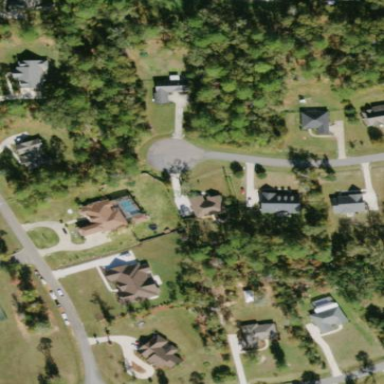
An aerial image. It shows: This residential area consists of single-family homes.